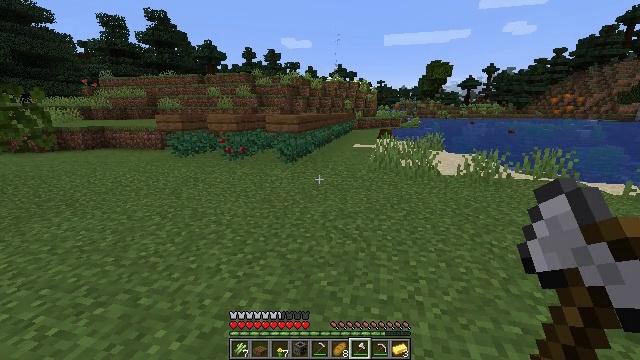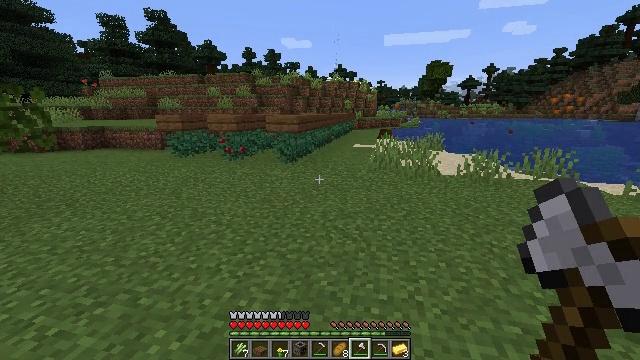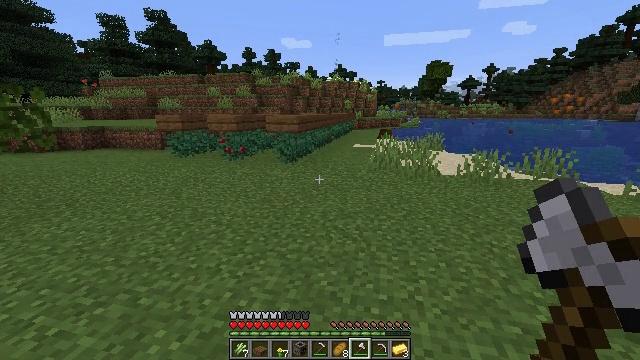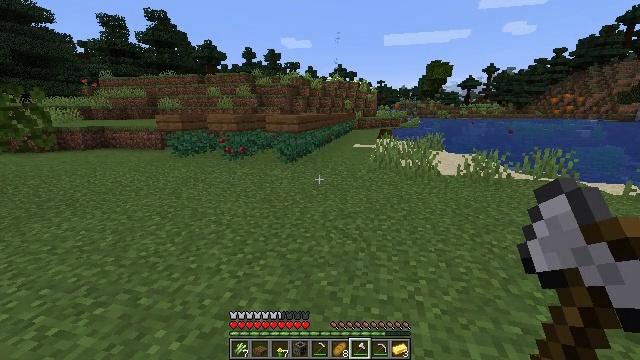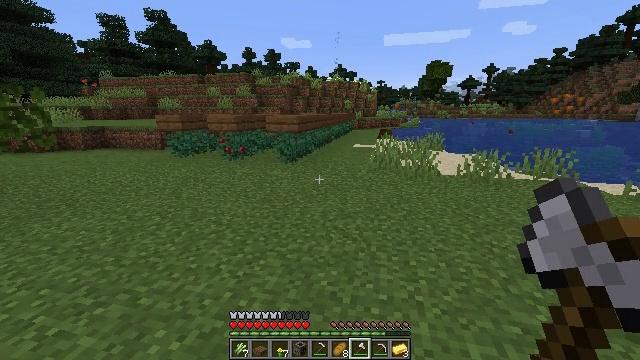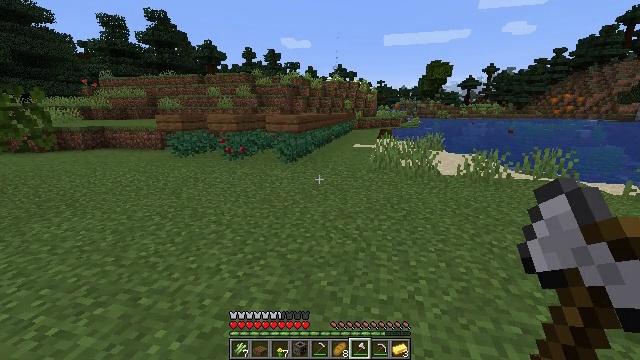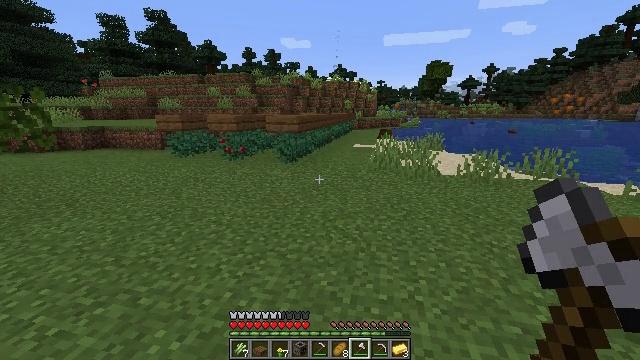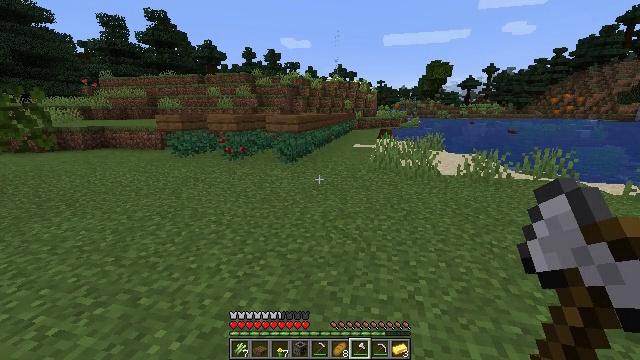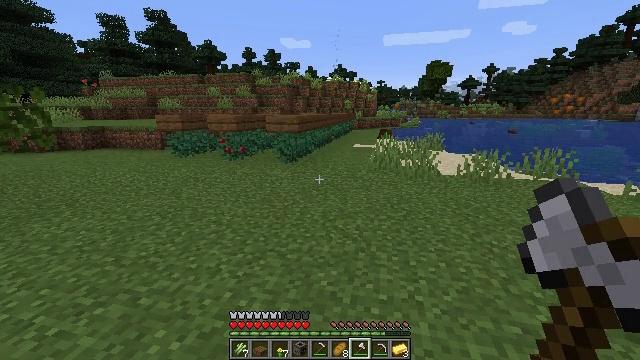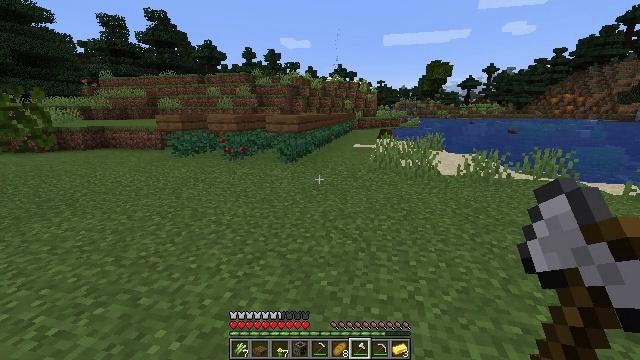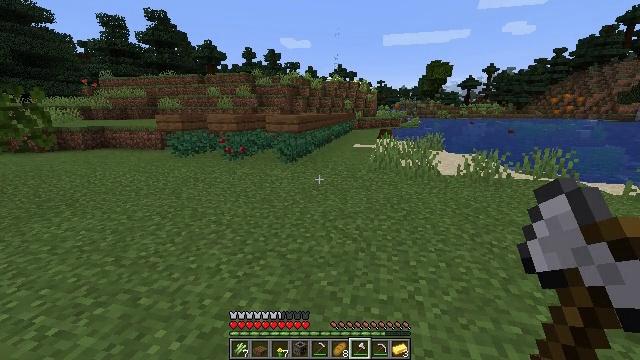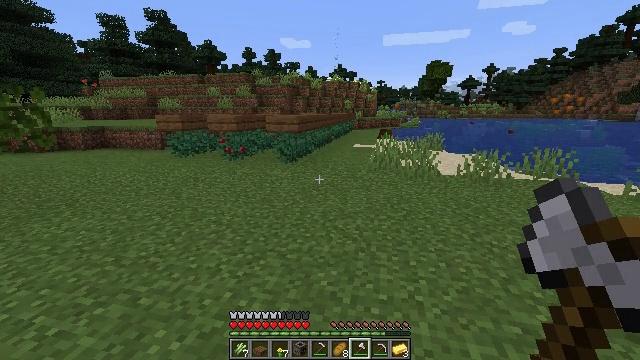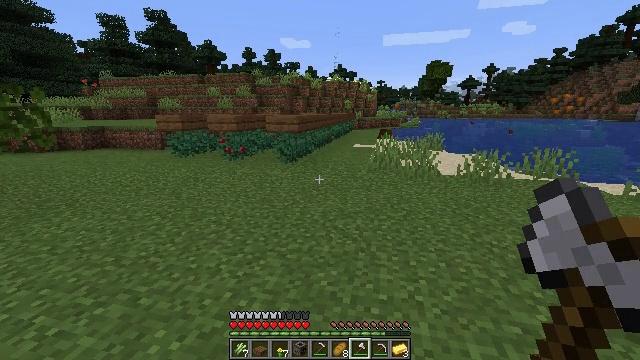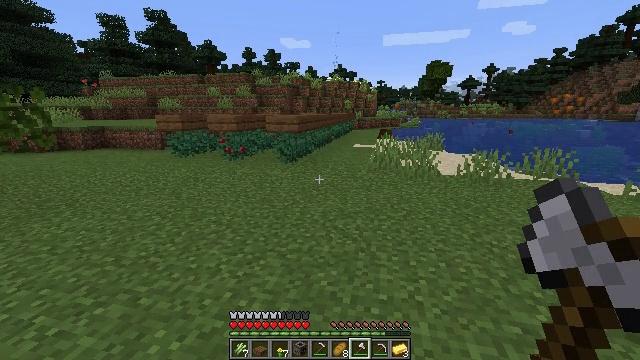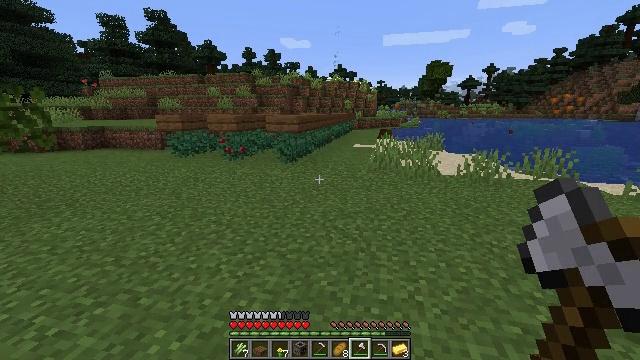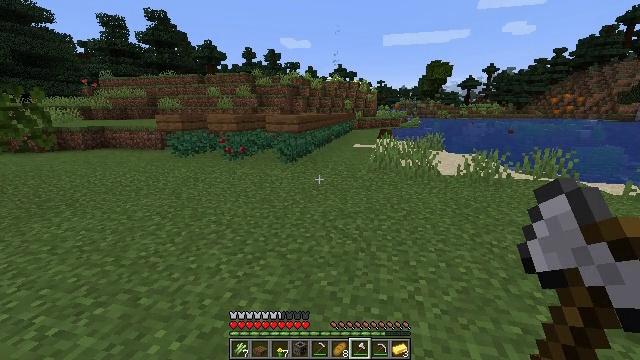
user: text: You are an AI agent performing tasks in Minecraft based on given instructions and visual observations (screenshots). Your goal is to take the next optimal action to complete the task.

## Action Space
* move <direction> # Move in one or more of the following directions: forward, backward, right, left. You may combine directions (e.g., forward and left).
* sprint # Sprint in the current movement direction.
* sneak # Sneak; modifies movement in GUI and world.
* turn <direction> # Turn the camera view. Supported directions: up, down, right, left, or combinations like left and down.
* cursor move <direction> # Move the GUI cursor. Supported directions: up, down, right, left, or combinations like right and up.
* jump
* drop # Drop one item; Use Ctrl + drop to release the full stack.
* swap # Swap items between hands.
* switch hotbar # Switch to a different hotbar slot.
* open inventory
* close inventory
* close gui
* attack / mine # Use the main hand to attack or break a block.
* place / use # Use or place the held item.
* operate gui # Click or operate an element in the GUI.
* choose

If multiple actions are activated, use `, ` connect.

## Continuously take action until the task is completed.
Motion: motion action
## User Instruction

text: Destroy the purple bed to collect it.
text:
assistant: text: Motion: no_op
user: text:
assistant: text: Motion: no_op
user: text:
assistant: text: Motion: no_op
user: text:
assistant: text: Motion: no_op
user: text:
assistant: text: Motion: no_op
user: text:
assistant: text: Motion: no_op
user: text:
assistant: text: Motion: no_op
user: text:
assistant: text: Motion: no_op
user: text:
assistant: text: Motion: no_op
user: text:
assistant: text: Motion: no_op
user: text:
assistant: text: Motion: no_op
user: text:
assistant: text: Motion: no_op
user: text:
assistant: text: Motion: no_op
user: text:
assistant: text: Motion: no_op
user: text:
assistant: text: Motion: no_op
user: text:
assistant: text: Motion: no_op
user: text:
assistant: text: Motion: no_op
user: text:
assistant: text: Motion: no_op
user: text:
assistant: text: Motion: no_op
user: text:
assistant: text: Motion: no_op
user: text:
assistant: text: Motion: no_op
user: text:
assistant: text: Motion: no_op
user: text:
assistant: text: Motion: no_op
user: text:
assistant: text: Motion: no_op
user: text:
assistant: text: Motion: no_op
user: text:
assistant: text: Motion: no_op
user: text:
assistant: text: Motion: no_op
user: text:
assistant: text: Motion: no_op
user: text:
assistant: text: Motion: no_op
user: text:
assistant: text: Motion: no_op